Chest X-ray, AP view. Patient: 21 years old, sex F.
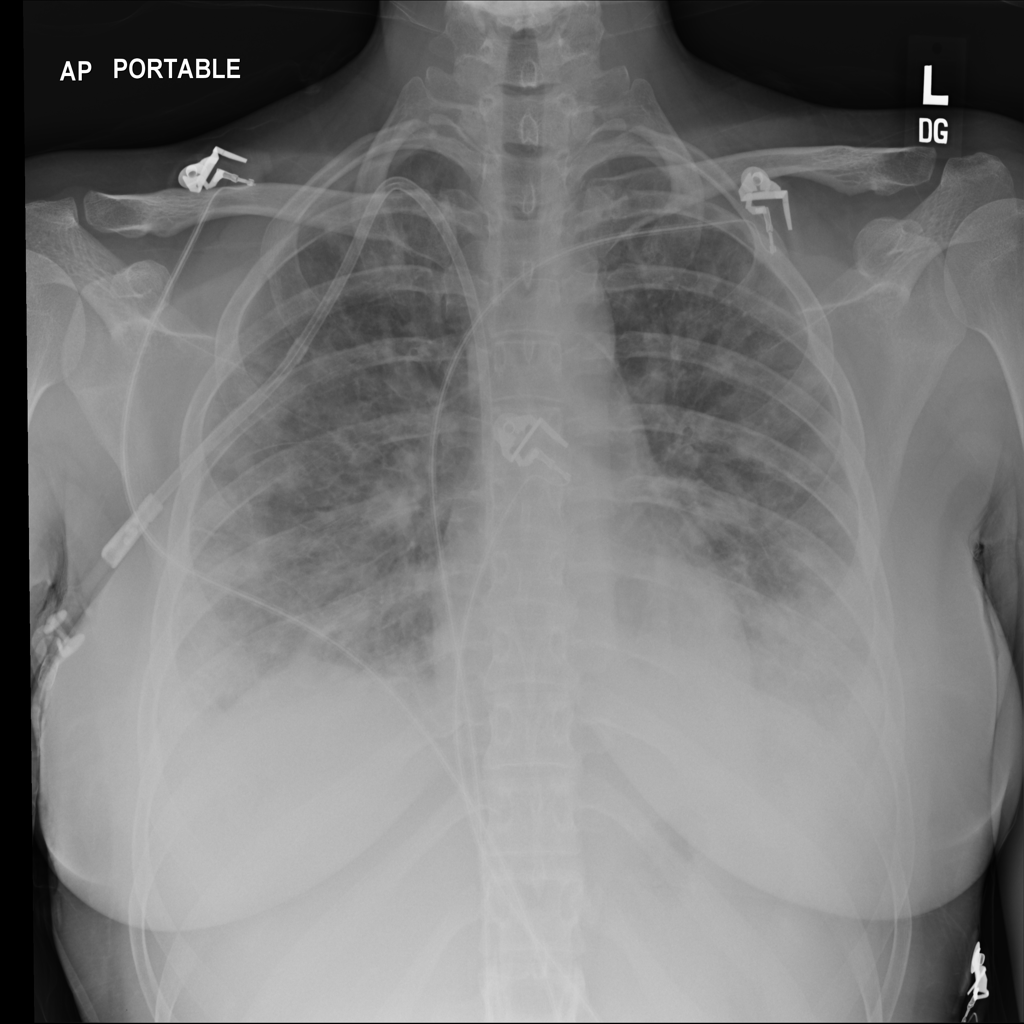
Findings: Effusion, Infiltration